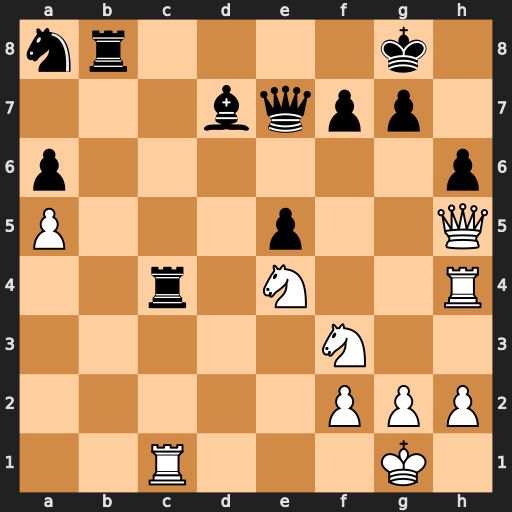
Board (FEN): nr4k1/3bqpp1/p6p/P3p2Q/2r1N2R/5N2/5PPP/2R3K1
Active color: w
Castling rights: -
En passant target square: -
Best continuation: Nf6+ gxf6 Rhxc4